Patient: sex F, age 58
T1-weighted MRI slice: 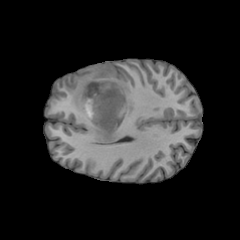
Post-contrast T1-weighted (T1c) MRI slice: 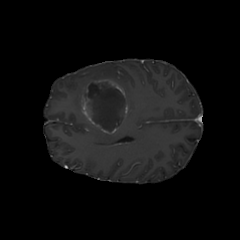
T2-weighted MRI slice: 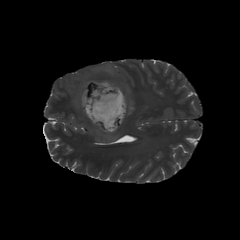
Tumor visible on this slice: yes
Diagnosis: Glioblastoma, IDH-wildtype
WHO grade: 4